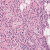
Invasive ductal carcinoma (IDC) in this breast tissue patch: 1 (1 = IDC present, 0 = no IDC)